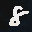
Label: 8